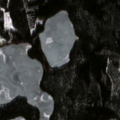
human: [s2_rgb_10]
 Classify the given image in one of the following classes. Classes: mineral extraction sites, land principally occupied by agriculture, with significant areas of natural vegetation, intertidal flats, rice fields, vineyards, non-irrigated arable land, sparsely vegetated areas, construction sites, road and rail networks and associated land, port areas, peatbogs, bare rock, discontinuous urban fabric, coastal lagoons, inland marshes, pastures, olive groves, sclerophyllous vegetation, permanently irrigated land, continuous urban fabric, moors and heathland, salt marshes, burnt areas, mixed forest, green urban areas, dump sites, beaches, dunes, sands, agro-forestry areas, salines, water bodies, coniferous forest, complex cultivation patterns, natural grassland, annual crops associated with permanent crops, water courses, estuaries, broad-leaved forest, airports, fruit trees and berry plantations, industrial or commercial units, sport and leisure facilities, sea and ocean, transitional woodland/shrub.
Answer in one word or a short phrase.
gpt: coniferous forest, mixed forest, water bodies